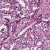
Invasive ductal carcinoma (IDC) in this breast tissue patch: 1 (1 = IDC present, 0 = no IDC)